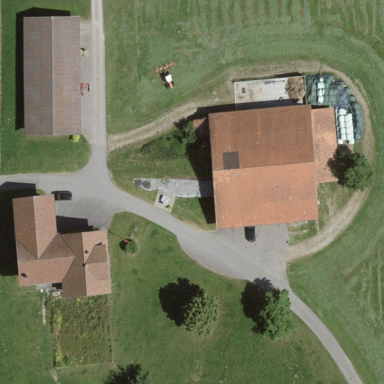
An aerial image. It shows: Farmyard area.